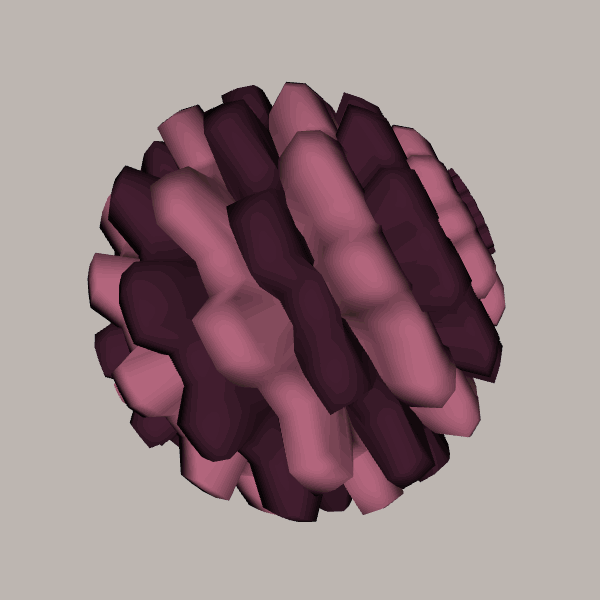
Background: light